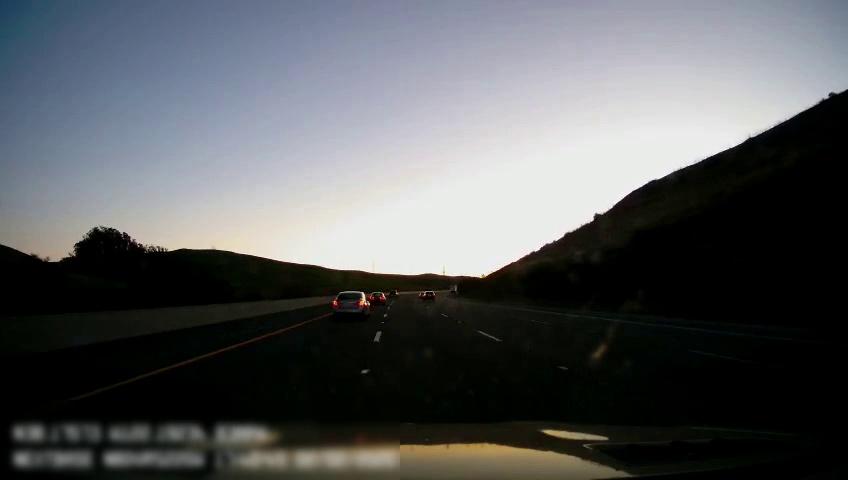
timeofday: Day
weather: Sunny
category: Drivable Space
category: Vehicles | Car
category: Vehicles | Car
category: Vehicles | SUV
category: Vehicles | SUV
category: Lanes | Alternate Lane
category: Lanes | Current Lane
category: Lanes | Current Lane
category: Lanes | Alternate Lane
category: Lanes | Alternate Lane